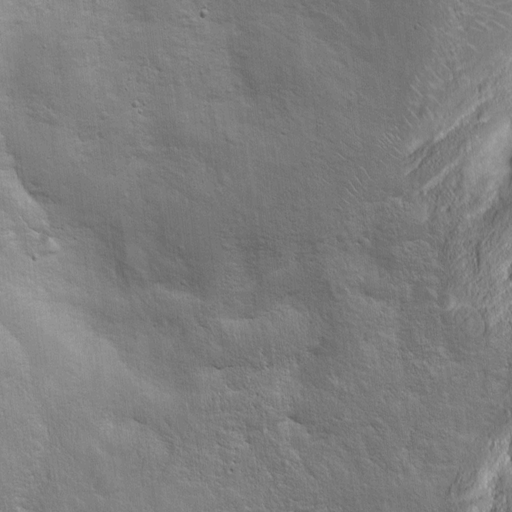
Classes present: Background, Cone